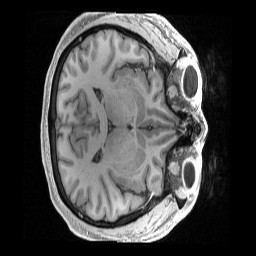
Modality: T1w
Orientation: axial
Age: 36
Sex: male
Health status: ill
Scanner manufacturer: siemens
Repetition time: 2.4 s
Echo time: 0.00231 s